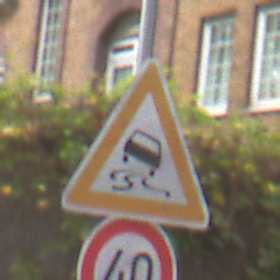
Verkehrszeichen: SchleuderOderRutschgefahr
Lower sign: Geschwindigkeit40
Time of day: MorningAfternoon
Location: Outdoor (Urban)
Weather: Overcast
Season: NotSpecified
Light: Natural